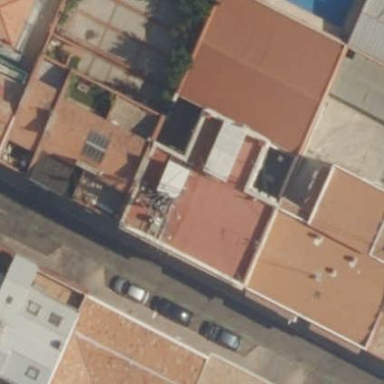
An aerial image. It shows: View of apartment building.